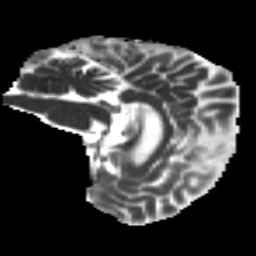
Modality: MD
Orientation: sagittal
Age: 63
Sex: female
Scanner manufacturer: ge
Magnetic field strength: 3 T
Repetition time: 7.8 s
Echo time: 0.0649 s